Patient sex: M
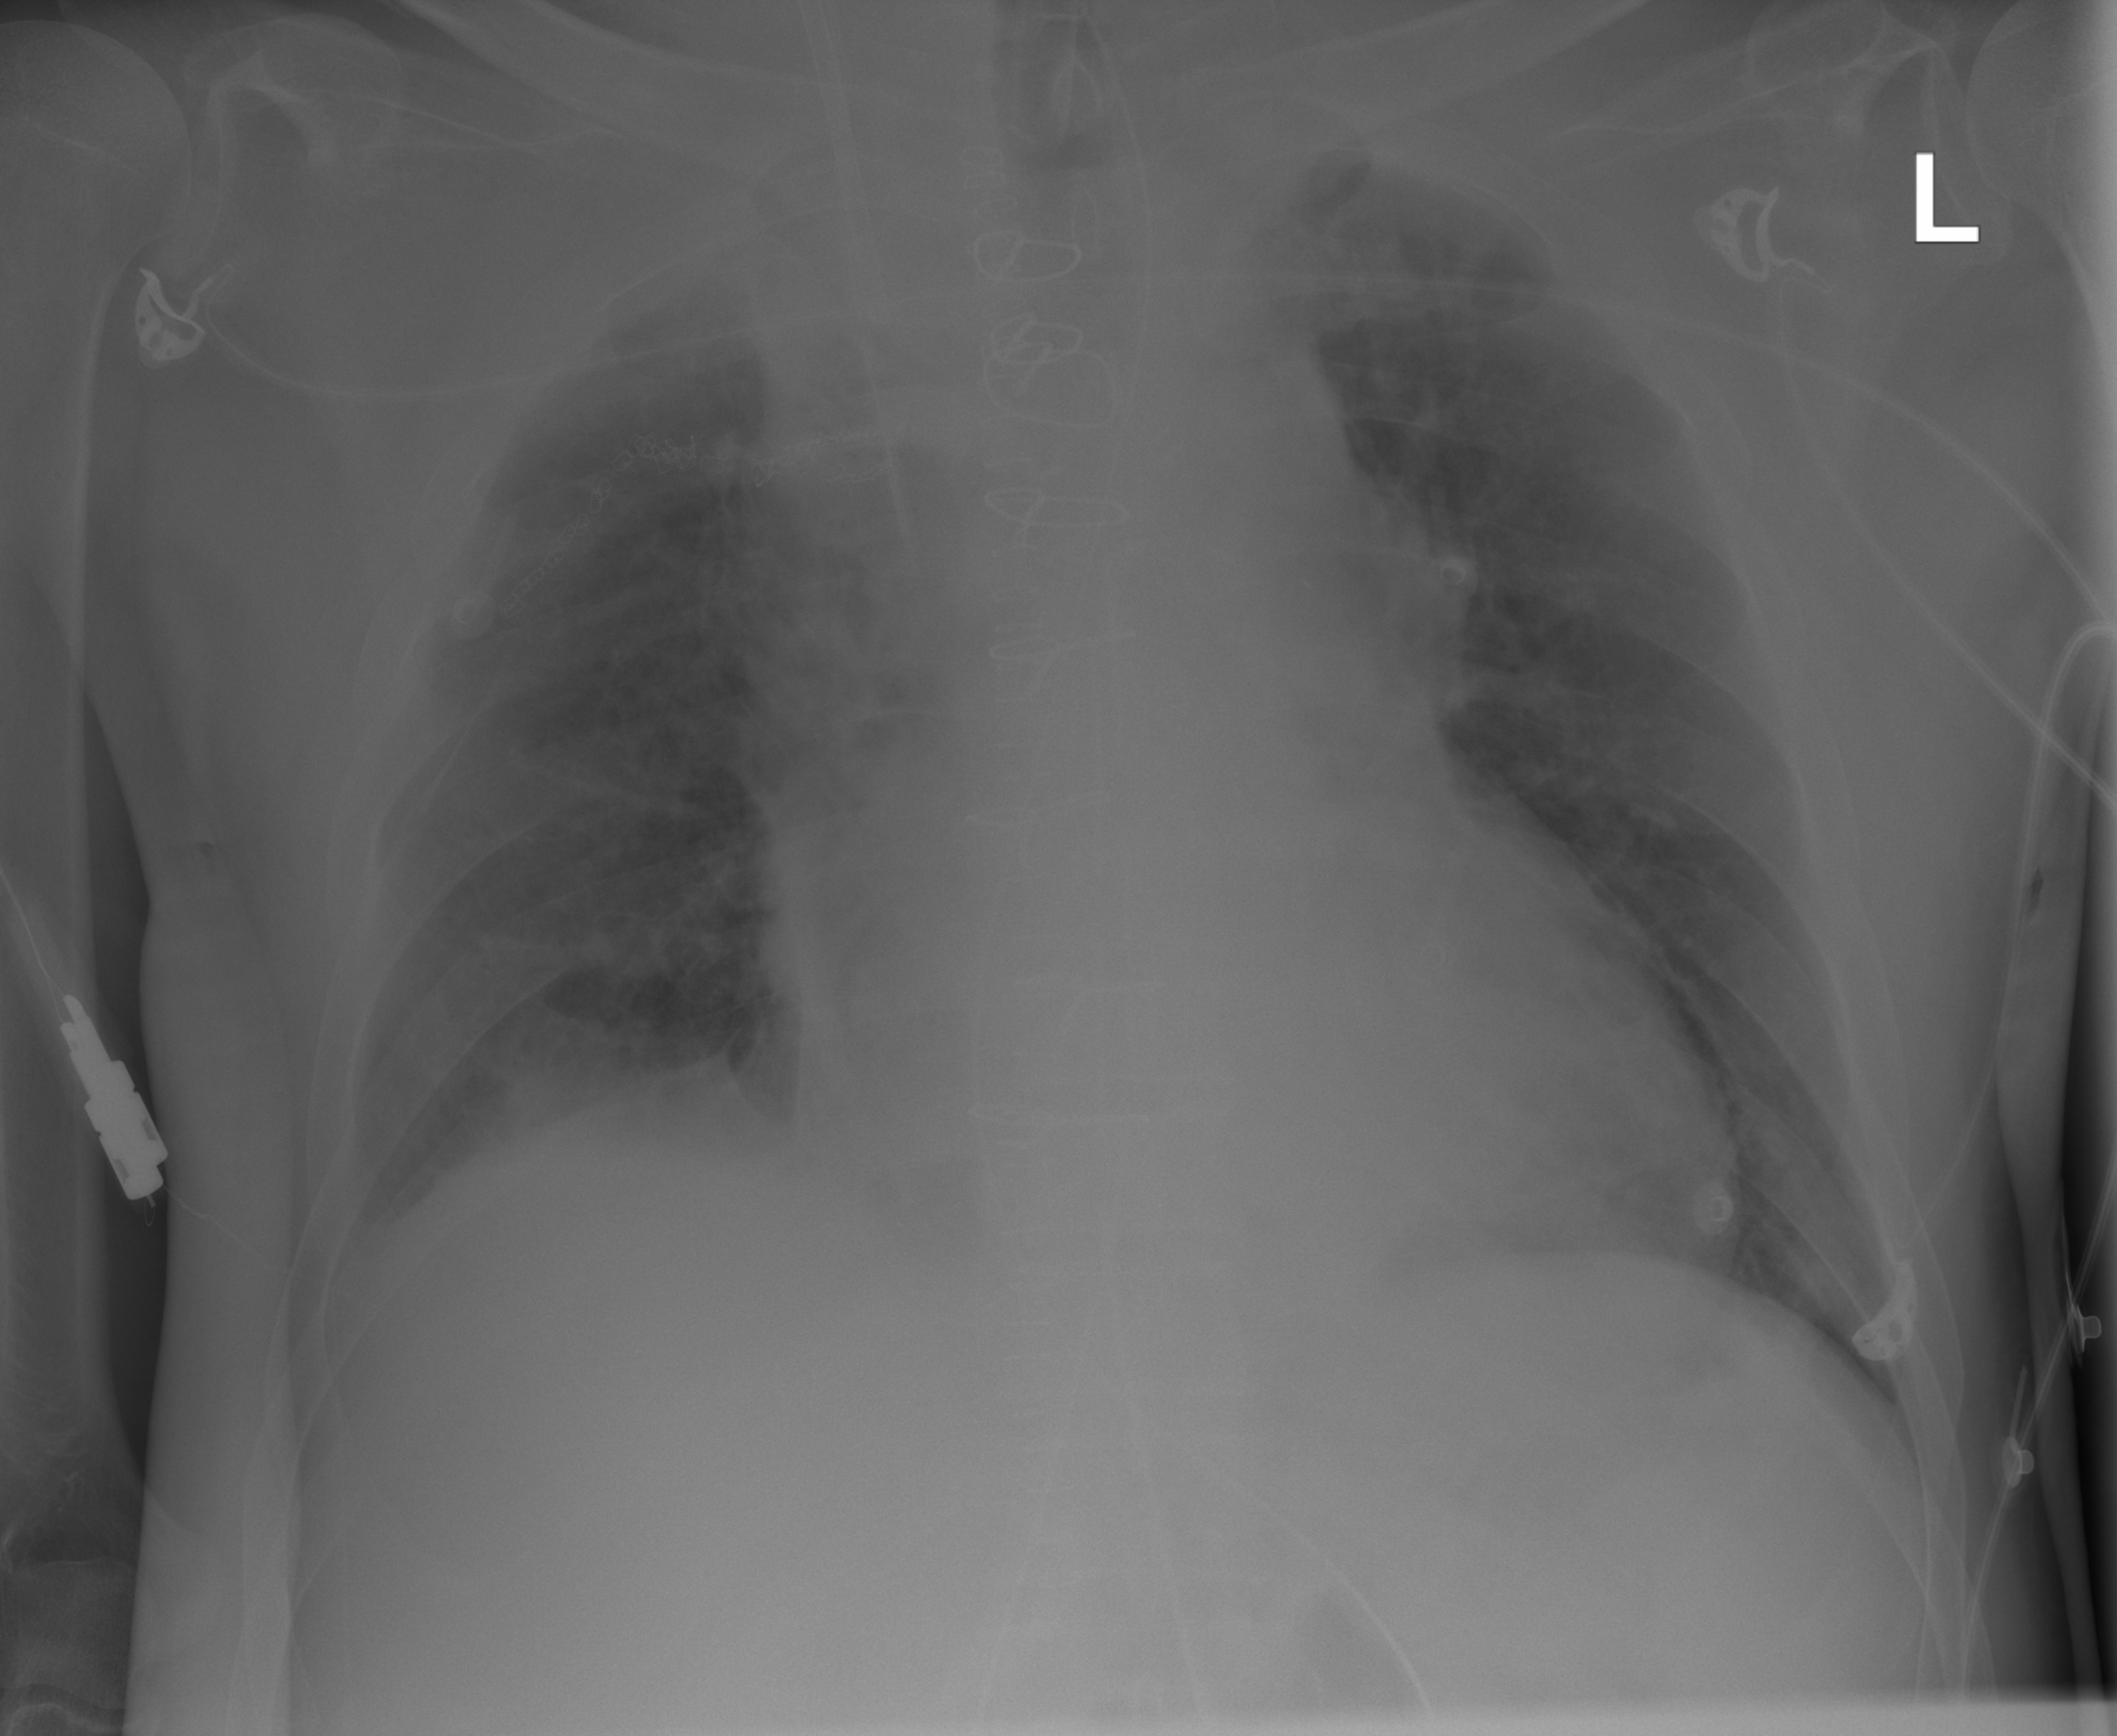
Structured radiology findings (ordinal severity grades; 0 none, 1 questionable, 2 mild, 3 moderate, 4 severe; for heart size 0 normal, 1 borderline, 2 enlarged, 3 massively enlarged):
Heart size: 1
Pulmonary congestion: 2
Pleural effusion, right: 2
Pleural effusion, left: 0
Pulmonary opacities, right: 0
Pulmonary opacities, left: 0
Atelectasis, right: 2
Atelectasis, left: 0